Question: What do you do when you are trying to use a grid system (like say, 960 or blueprint or YUI) and the design contains a background image that clearly does not adhere to the columns OR gutters?

'''
<div class="grid_4 my_background">
A background image...
</div>
.my_background {
background: url(someimage.jpg);
}
'''
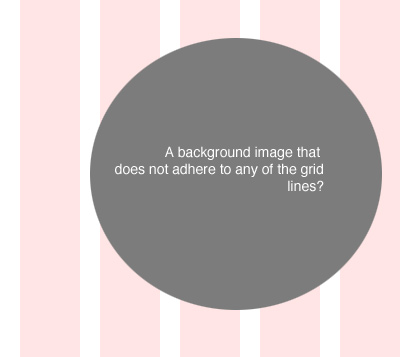
Answer: If i have understood your question, you should consider surrounding your grid div with a wrapping div ('gridWrapper' in the example code below), and place an 'absolute' positioned '' ('gridBackground' in the example code below) into it, with a 'z-index' greater (if it must be looking like the picture you provided) or lower (if it is a proper background) than the underlying div containing the grid system.
With the image in the 'background-image' css property you have no luck to control its size with IE7-IE8, since they do not support the 'background-size' property (as you can see <URL>.
Using an '' element you are able to manipulate the size of this "background" according to the grid size.
'''
<div id="gridWrapper">
<img id="gridBackground" src="your image url" />
<div class="grid_4">
<!-- your grid here -->
</div>
</div>
'''
... and the css:
'''
#gridBackground {
position: absolute;
width: 100%;
height: 100%;
z-index: 0;
}
div.grid_4 {
z-index: 10;
}
'''
If your background image has squared proportions, you are fine with it. Otherwise, you have to take care of eventual distortions or empty spaces.
If you don't care about IE7-IE8 for some reason, you can place your image as background by doing simply:
'''
div.grid_4 {
background-image: url(your/image/url);
background-size: length|percentage|cover|contain;
}
'''
You can chose the 'background-size' property value that fits best your layout requirements by reading <URL>.